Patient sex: M
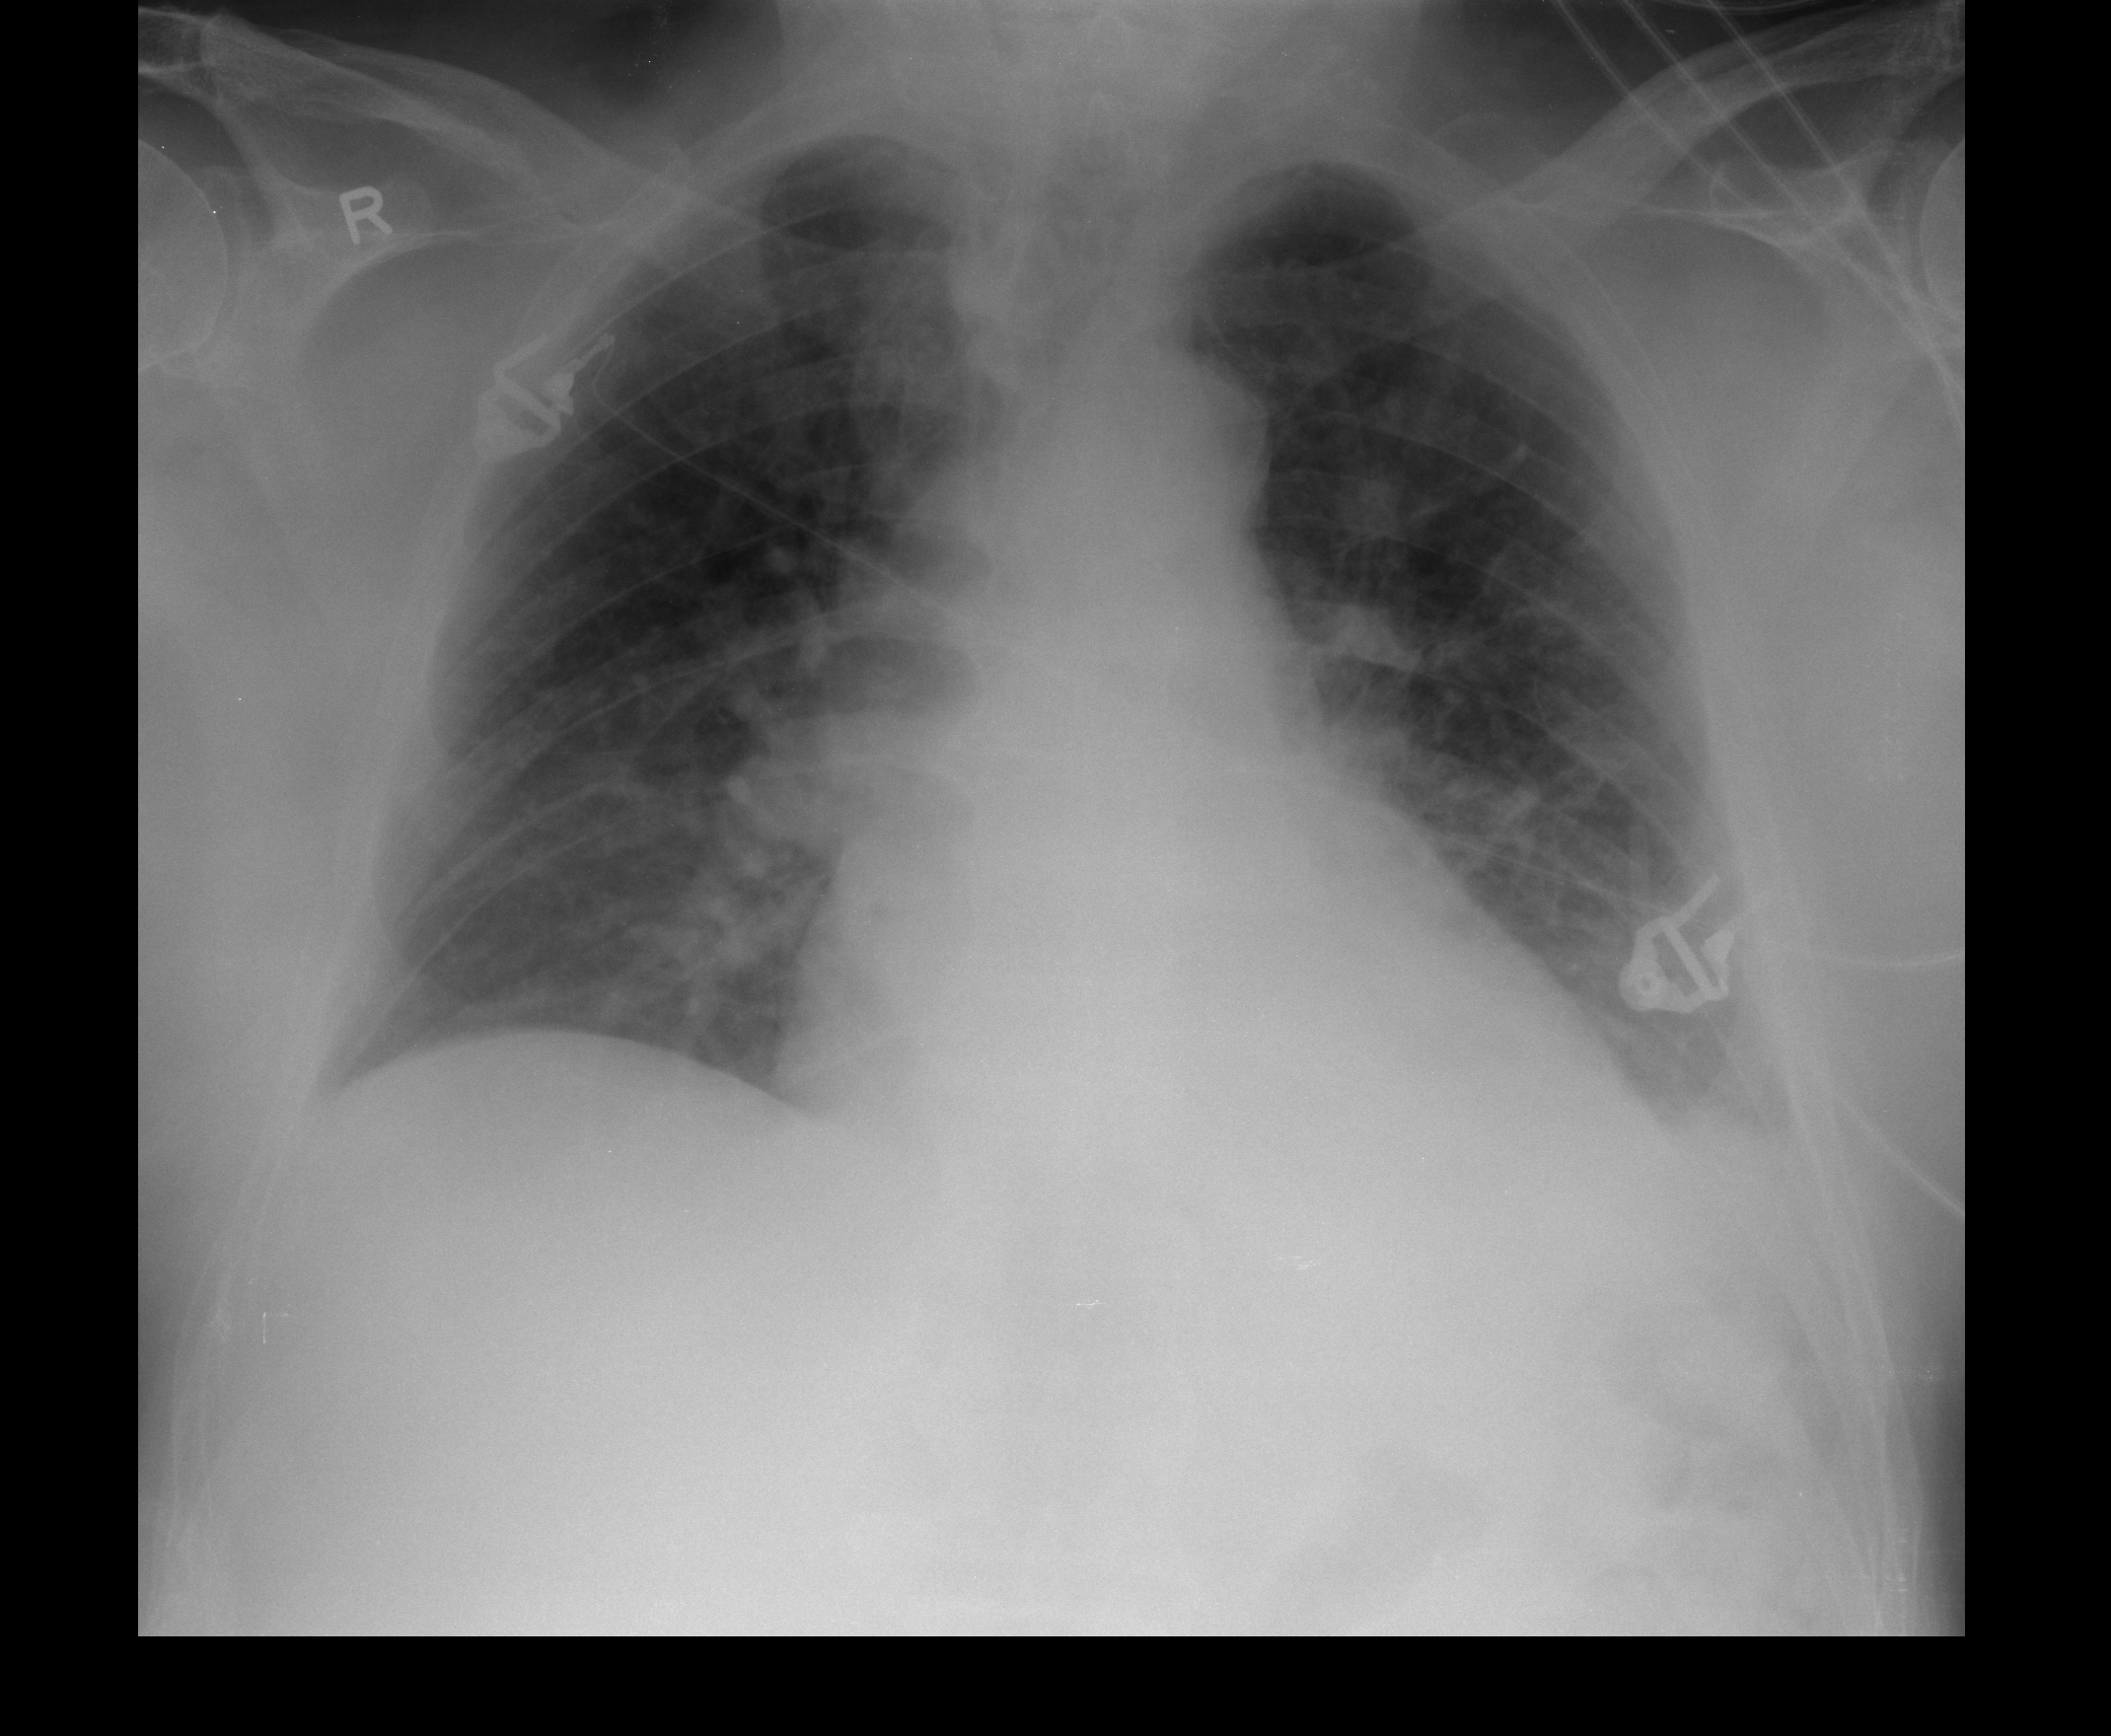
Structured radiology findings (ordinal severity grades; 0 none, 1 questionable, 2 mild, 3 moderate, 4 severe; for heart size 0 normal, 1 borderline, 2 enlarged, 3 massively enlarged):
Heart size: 2
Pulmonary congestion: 0
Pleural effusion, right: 0
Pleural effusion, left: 2
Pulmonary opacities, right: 2
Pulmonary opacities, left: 2
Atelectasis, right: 2
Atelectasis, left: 2